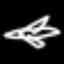
Label: airplane